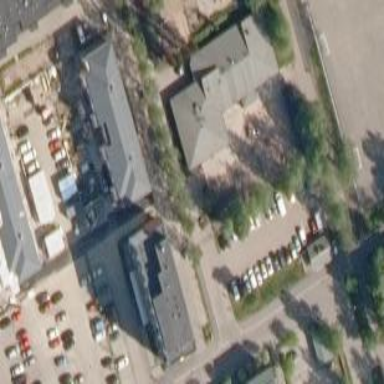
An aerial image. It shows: Kindergarten building.